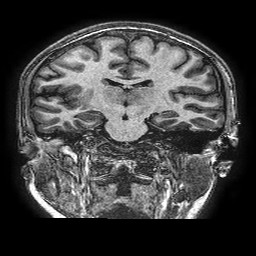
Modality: T1w
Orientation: sagittal
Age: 18
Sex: female
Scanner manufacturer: ge
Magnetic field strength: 3 T
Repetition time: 0.00766 s
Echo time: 0.003476 s